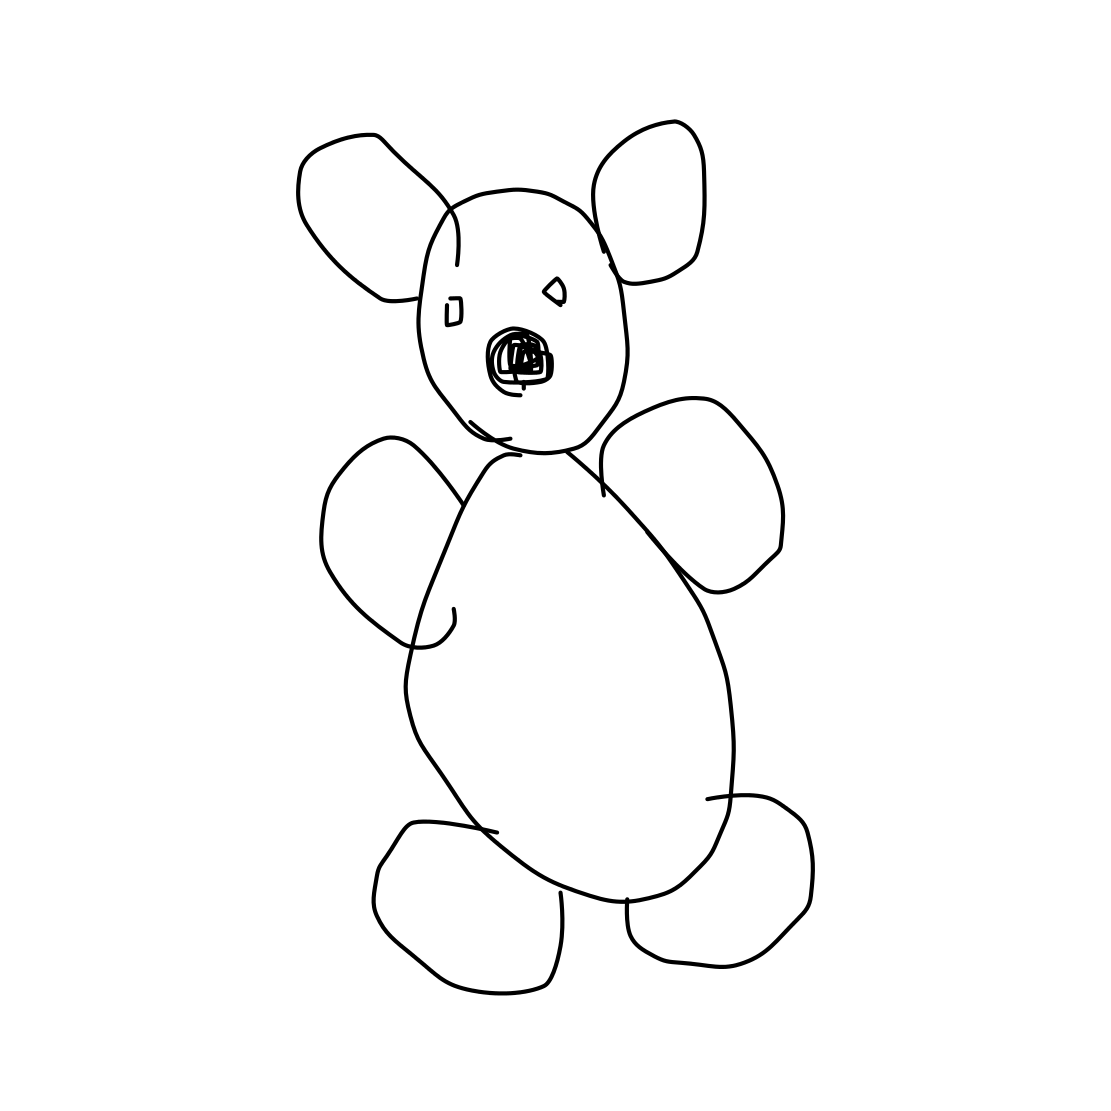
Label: bear (animal)